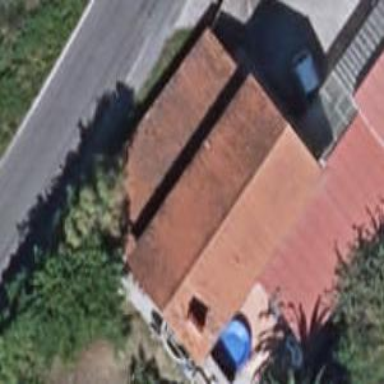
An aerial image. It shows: Garage building.